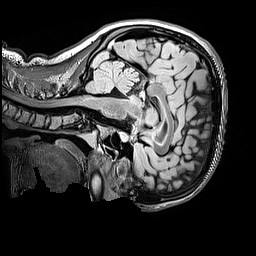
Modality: FLAIR
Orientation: sagittal
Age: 12
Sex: female
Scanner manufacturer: siemens
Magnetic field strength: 3 T
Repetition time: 5 s
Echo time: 0.388 s